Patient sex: M
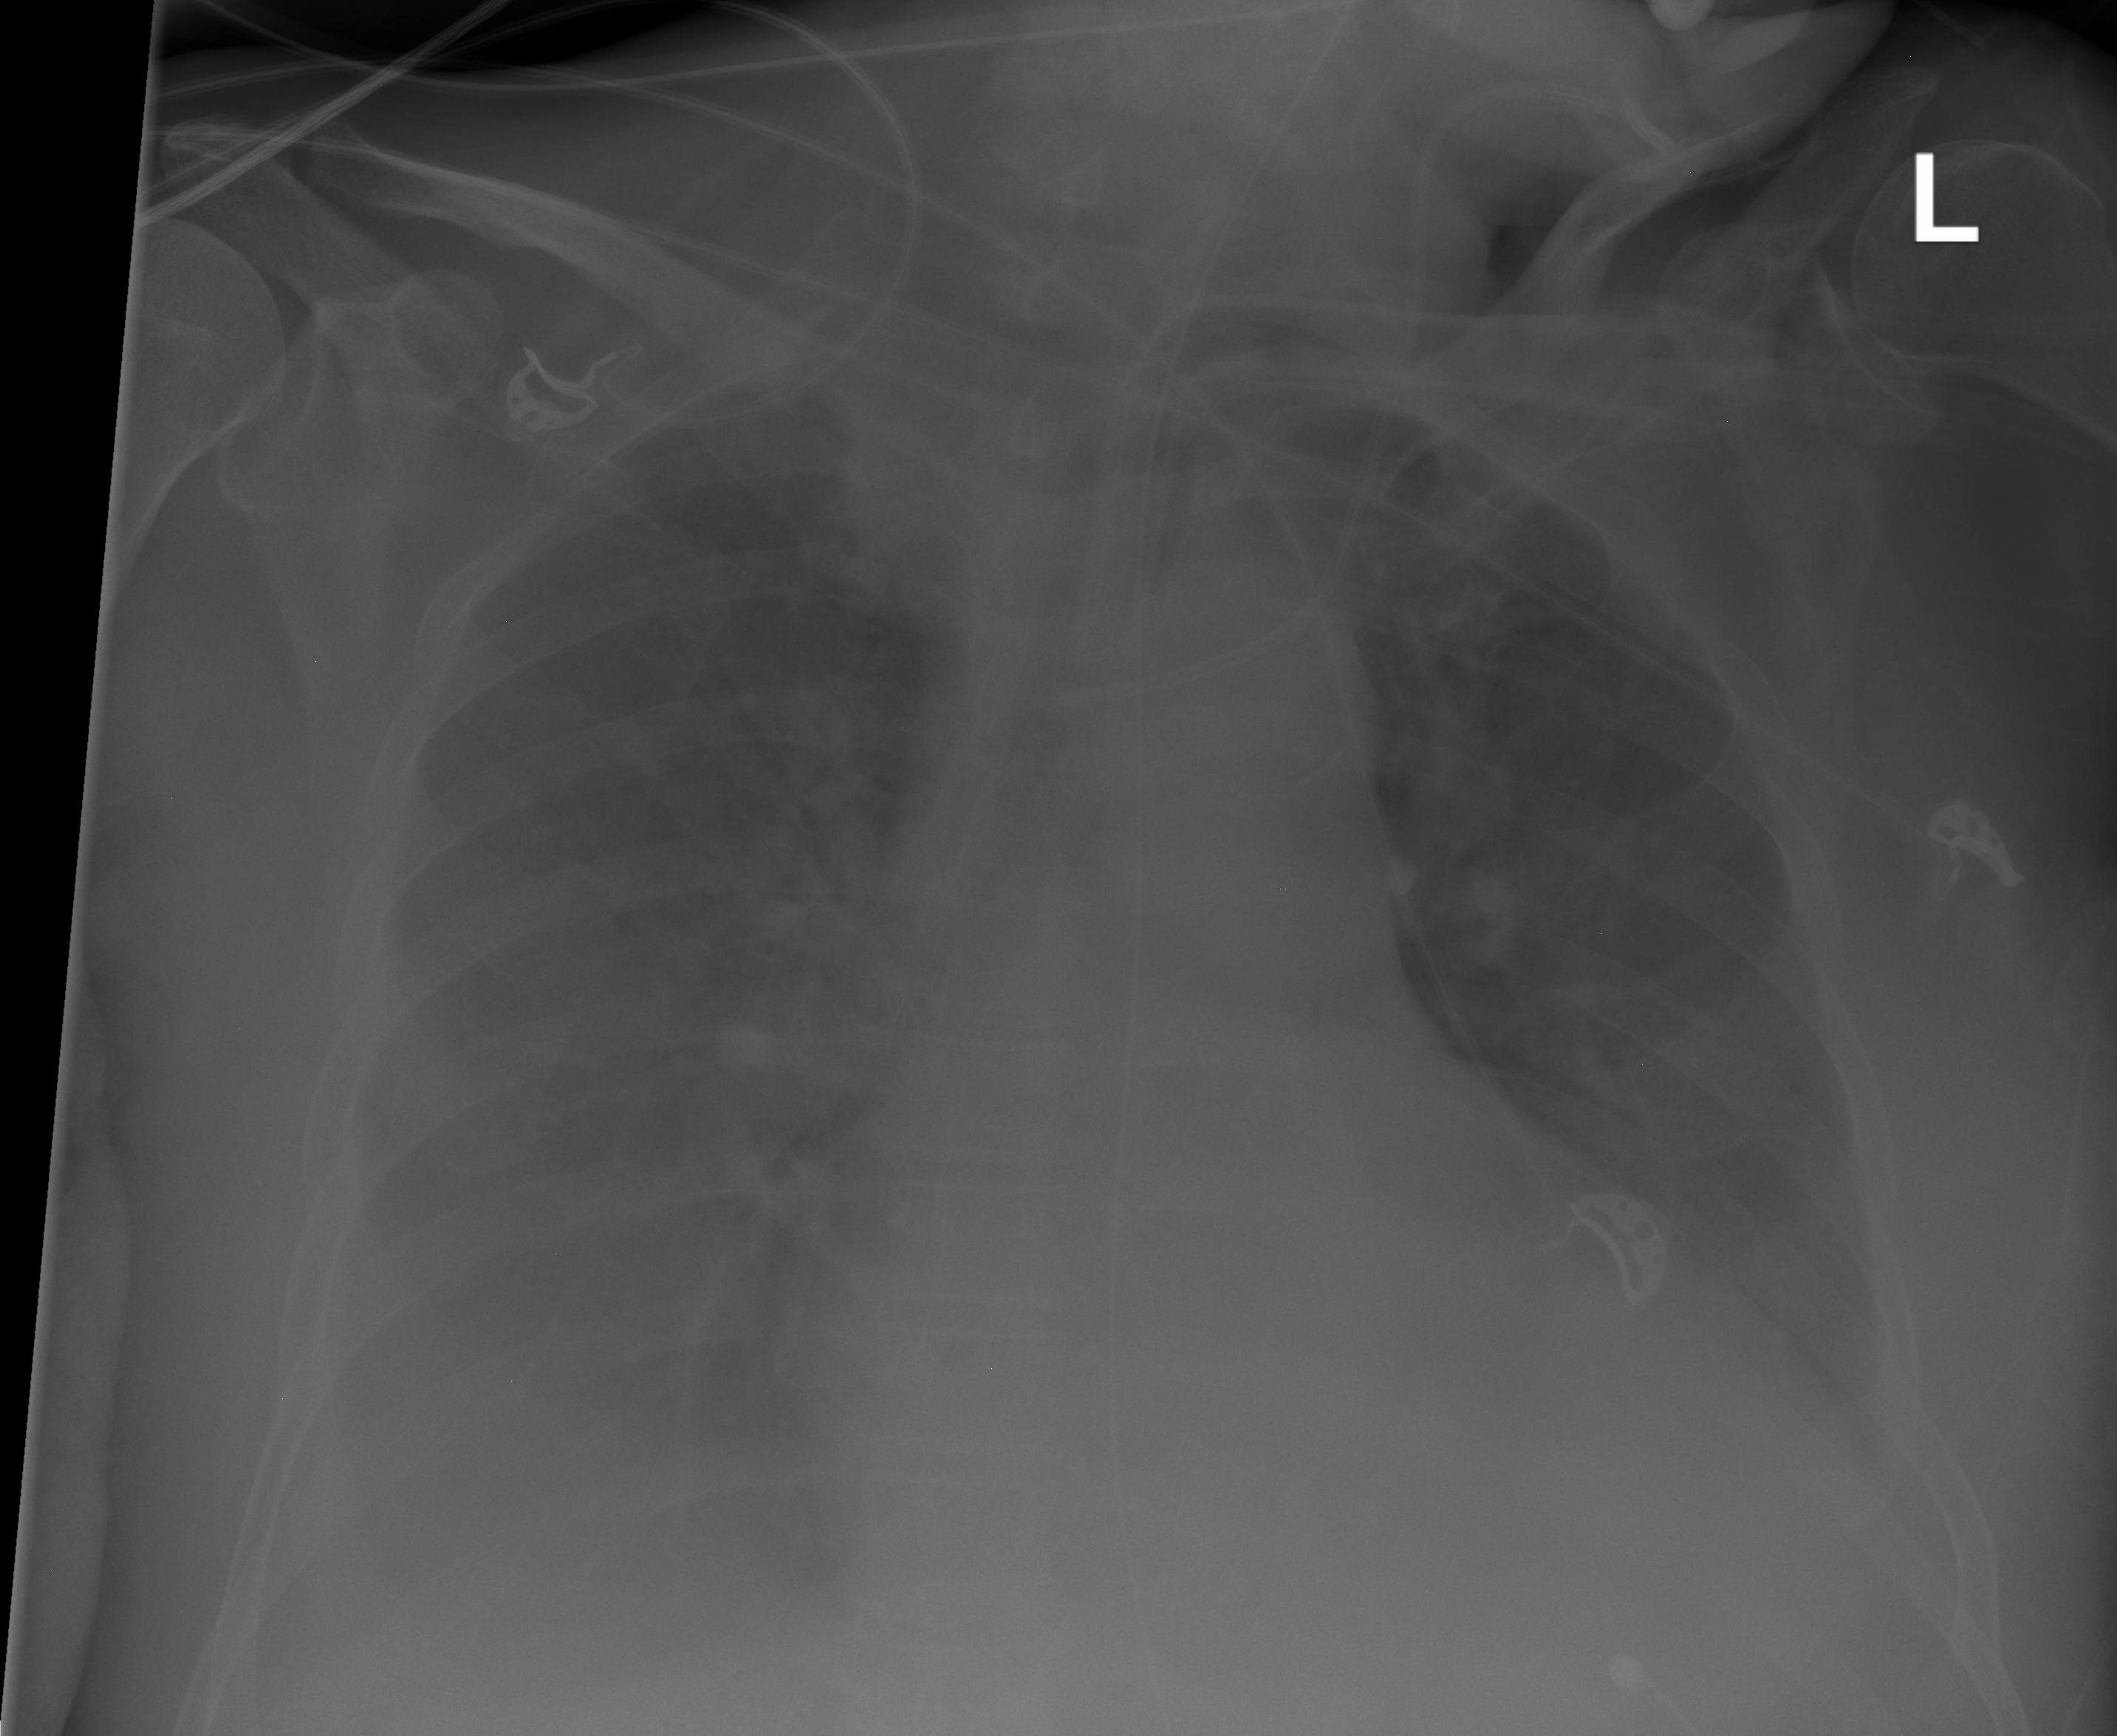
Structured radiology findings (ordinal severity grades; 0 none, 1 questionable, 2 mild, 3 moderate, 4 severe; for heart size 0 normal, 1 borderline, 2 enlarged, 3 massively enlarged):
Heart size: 2
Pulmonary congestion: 0
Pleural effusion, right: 3
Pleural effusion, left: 2
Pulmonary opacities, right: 0
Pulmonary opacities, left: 0
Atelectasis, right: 2
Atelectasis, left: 2